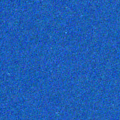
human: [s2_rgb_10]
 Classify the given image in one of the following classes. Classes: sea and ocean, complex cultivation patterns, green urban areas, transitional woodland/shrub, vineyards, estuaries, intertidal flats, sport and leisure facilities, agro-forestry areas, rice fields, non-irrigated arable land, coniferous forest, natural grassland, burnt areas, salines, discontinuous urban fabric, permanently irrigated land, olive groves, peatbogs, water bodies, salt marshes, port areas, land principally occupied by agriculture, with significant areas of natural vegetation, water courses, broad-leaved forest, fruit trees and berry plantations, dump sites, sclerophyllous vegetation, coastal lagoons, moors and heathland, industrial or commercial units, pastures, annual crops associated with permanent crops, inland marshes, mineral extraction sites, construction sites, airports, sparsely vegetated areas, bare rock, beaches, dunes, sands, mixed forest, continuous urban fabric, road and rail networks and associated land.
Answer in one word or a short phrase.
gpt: sea and ocean